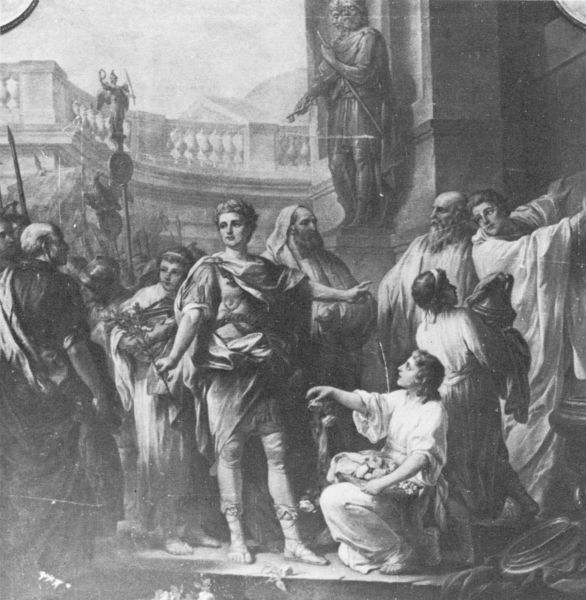
Titel: Auguste faisant fermer les portes du temple de Janus, Augustus läßt die Türen des Janustempels schließen
Künstler: Carle van Loo
Standort: Amiens
Institution: Musée de Picardie
Schlagwörter: adler, gemälde, gott, gruppe, hand, held, himmel, mann, schatten, umhang, weiß, frauen, menschen, sitzen, bewegung, frankreich, frau, geste, grau, licht, männer, pfeiler, schwarz, symbol, szene, säule, säulen, terasse, tür, zeichnung, dach, gebäude, schloss, tuch, leute, versammlung, alt, bart, bärte, jung, architektur, arm, diener, falten, geschichte, historie, mensch, schale, sockel, stehen, teller, vollbart, gelehrte, gesten, öl, brücke, brüstung, kirche, figur, gewand, haare, mantel, redner, reich, sitzend, stehender, stoffe, tücher, adel, gewänder, klassizismus, bühne, renaissance, amphore, krug, skulptur, statue, vase, balkon, terrasse, italien, haltung, stab, rede, mauer, graphik, siebdruck, füsse, vorbereitung, figuren, hafen, romantik, abfahrt, erhaben, krieg, schlacht, staffage, historienbild, kaiser, könig, lanze, soldaten, ansprache, dichter, glatze, geländer, stufe, sandalen, plastik, podest, stofflichkeit, knie, zeigen, foto, fotografie, knochen, panzer, antike, greis, fuss, burg, palast, balustrade, abschied, kohle, geld, zweig, druck, druckgraphik, schwarz-weiss, radierung, stich, lithografie, militär, waffen, knien, soldat, waffe, volk, stiefel, herrscher, allegorie, kranz, lorbeer, lorbeerkranz, mythologie, ritter, feldzug, heer, rüstung, sieg, kopie, rom, römer, triumph, schoss, sandale, jüngling, glocke, statuen, beute, jesus, antik, griechen, sparta, toga, griechisch, mythos, sage, knieend, kniend, mittelalter, krieger, knieen, priester, griechenland, mönch, ehre, historismus, vatikan, abstimmung, diskussion, geistliche, heiliger, lanzen, marktplatz, prozession, umhänge, feldherr, ballustrade, tempel, macht, männder, heilige, kränze, opfer, speer, speere, abreise, deuten, verehrung, prunk, jünger, david, kupferstich, anbetung, klassik, spende, tunika, helden, prophet, drama, sieger, bau, komisch, disput, schwur, bewunderung, weise, nike, frage, römisch, würde, forum, forum romanum, klassisch, vergangenheit, siegeskranz, standarte, italia, rückkehr, michelangelo, friede, da vinci, stick, augustus, caesar, regierung, togen, pathos, hellenismus, standarten, tuniken, sokrates, senat, statur, beratung, philosophie, rat, vortrag, zweifel, anitke, alexander, gaben, viktoria, imperator, paragone, ikonografie, interaktion, ruhm, julius cäsar, cesar, feldzeichen, aristoteles, aufblickend, baer, belehrend, bettelnder, bettelndert, caser, ceasar, ehld, fgfjddjfdfkjlg, führer, grossformat, heereszeichen, herrschaftsdarstellung, hintergrund mit architektur, historiemalerei, loorblätter, lorbeeeren, montaigne, muddr, mytholgie, olivenzweig, philosophen, pollis, rom antike, s.p.q.r., sandlen, seneca, spor, stierkopf auf stange, stime, stimme, veronese, versammeln, vor dem palast, siegerkranz, pilum, auguren, acht menschen, zweig in der rechten hand, knieende figur im vordergund, sitzen#, stuatue